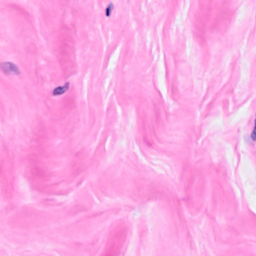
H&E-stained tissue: Breast